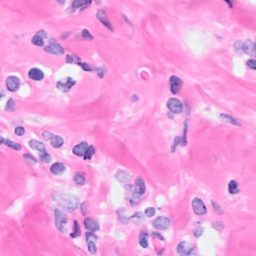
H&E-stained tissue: Breast